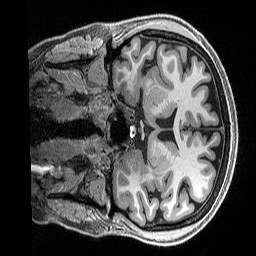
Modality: T1w
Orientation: coronal
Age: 26
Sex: female
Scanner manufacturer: siemens
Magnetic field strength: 3 T
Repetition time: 2.5 s
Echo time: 0.00296 s